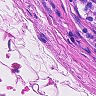
Metastatic tissue present: no